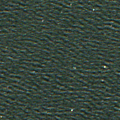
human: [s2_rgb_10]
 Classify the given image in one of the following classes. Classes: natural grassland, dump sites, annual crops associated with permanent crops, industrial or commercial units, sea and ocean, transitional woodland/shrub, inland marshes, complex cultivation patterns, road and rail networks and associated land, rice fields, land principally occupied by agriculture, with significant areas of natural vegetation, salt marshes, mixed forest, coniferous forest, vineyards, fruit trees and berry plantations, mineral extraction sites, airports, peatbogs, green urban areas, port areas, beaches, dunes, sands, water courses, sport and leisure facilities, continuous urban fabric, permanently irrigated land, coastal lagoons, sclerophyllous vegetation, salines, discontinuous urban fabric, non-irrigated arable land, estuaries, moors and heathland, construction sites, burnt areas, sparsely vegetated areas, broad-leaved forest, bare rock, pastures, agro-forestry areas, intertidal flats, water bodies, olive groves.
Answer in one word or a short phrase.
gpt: sea and ocean